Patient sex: M
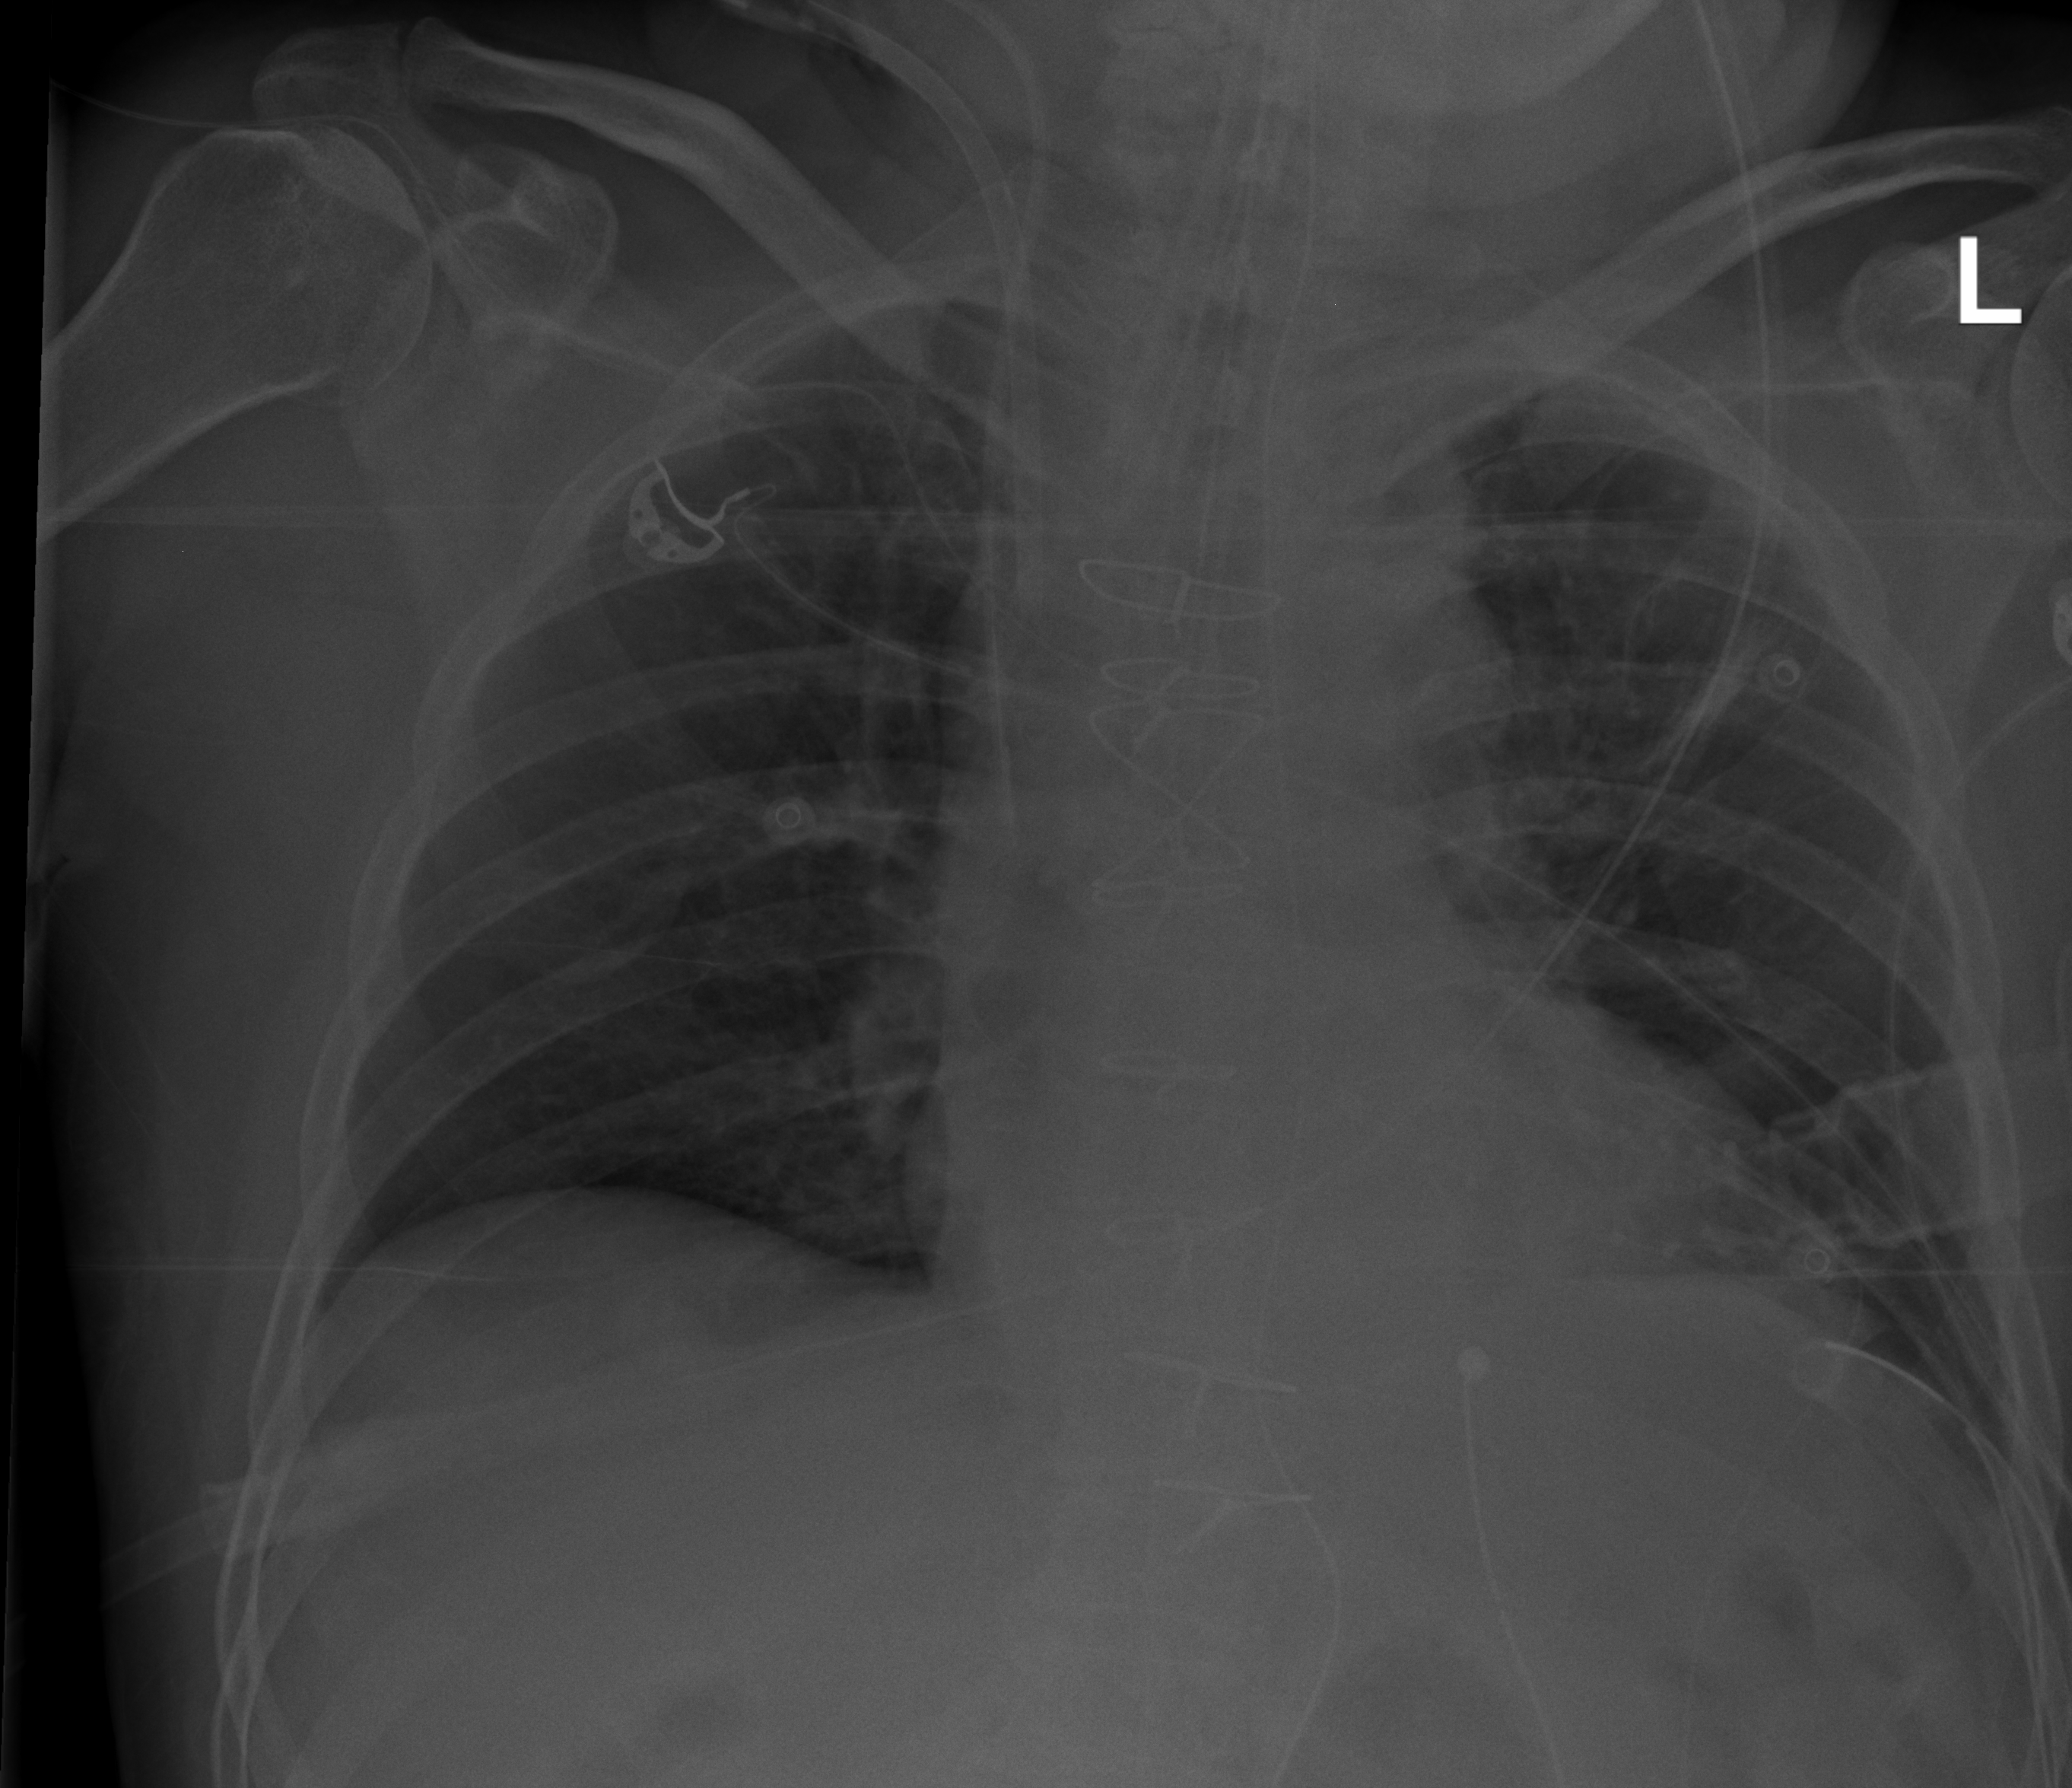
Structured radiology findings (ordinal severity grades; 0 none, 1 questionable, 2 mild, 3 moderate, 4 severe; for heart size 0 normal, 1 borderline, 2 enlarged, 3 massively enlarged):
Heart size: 0
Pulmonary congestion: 0
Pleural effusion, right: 0
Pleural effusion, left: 0
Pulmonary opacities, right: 0
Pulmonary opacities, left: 0
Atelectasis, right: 2
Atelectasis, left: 2